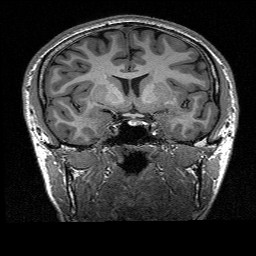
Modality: T1w
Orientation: sagittal
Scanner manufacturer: siemens
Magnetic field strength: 3 T